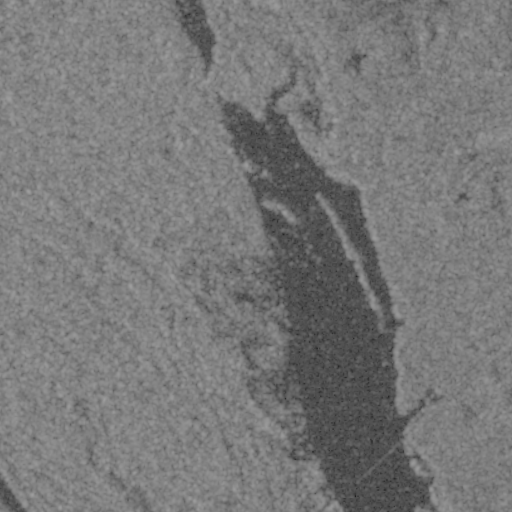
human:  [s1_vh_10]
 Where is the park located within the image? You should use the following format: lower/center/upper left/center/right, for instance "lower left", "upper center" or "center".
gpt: The park is located in the upper right of the image.
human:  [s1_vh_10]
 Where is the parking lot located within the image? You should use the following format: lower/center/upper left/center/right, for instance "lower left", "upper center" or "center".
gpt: The parking lot is located in the lower right of the image.
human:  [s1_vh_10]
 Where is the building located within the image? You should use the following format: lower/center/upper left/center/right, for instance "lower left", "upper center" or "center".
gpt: The building is located in the right of the image.
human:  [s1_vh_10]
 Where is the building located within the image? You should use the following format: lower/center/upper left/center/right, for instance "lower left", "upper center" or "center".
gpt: The building is located in the right of the image.
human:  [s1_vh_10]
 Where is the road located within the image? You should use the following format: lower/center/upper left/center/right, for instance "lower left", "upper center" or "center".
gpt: There is no road in the image.

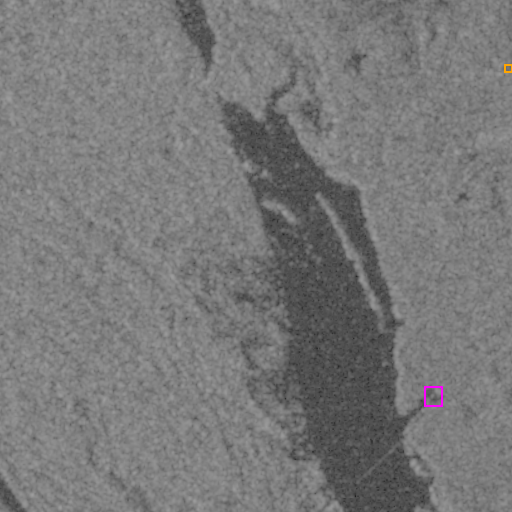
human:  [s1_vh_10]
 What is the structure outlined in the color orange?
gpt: The structure outlined in orange is a park.
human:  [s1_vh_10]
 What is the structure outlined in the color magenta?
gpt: The structure outlined in magenta is a parking lot.
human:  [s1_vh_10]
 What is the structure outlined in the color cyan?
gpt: There is no cyan outline.